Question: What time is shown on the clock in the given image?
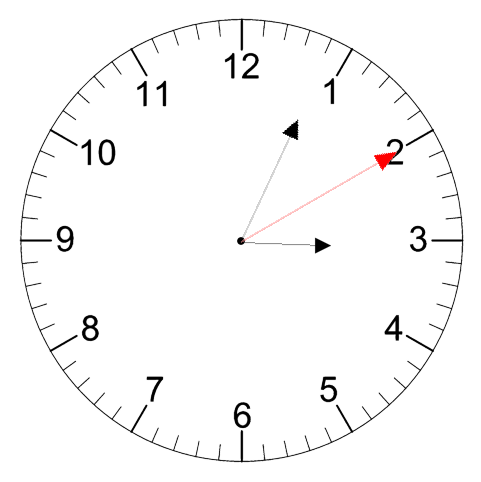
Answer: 03:04:10